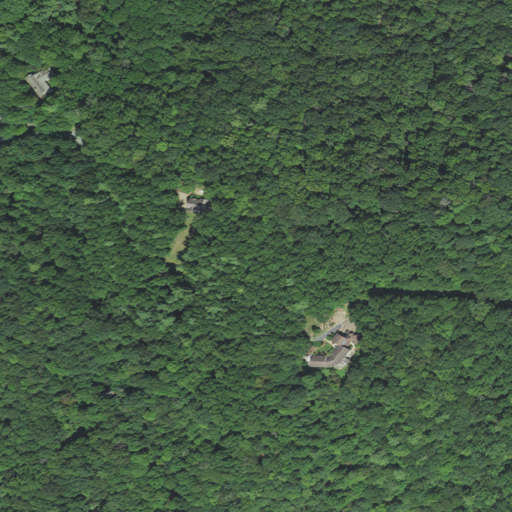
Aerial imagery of mountain in North Carolina named Tester Mountain containing deciduous forest, mixed forest, and open development